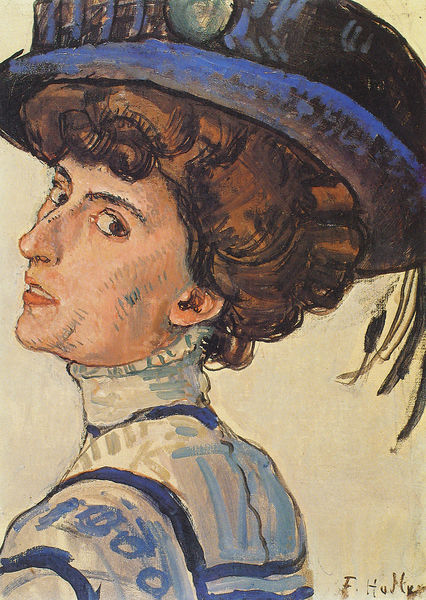
Titel: Bildnis Godé-Darel mit Federhut
Künstler: Ferdinand Hodler
Institution: Zürich, Emil Hartmann
Schlagwörter: blau, feder, gemälde, weiß, braun, frau, frisur, haar, hut, kleid, mund, nase, ohr, profil, rücken, schwarz, skizze, zeichnung, blick, dame, muster, augen, federn, kragen, portrait, porträt, signatur, haare, lippen, locken, studie, ölgemälde, streifen, hochgesteckt, krempe, erschrecken, seite, stehkragen, hodler, rollkragen, rote lippen, schrecklich, braune augen, hare, hutfeder, irre, irrsinn, irrer blick, fraau, mster, +muster, hohgeschloßen, hutter, f, f., blauer hut, tzdame